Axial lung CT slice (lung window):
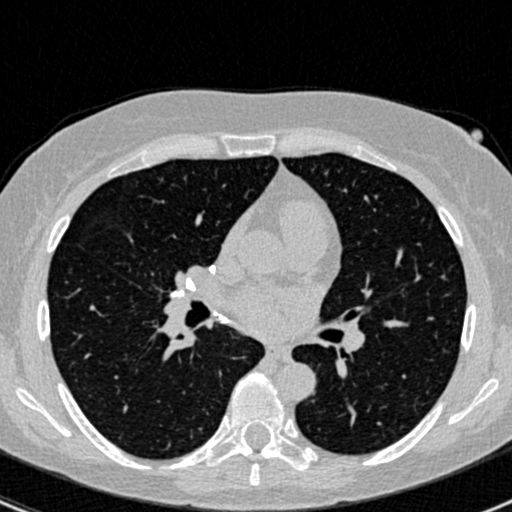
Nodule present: no